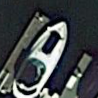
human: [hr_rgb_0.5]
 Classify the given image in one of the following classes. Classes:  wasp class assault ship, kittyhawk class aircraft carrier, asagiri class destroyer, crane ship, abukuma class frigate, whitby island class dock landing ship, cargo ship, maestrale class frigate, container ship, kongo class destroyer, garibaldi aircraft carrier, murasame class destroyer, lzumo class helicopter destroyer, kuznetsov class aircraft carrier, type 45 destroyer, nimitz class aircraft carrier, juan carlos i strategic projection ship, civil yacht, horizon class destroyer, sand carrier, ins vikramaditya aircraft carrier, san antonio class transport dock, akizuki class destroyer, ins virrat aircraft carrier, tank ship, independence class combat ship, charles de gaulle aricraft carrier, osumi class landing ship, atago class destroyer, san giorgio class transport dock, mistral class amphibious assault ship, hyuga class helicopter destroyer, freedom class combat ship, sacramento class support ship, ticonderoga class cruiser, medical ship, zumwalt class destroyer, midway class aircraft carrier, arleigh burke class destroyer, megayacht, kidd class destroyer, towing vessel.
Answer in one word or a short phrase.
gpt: Civil yacht